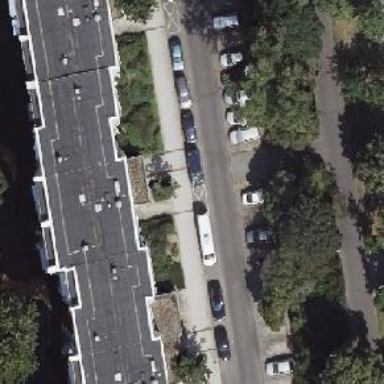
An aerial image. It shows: Residential road with asphalt surface. There is parallel parking lane on the left side and sidewalk on the left side.